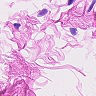
Metastatic tissue present: no